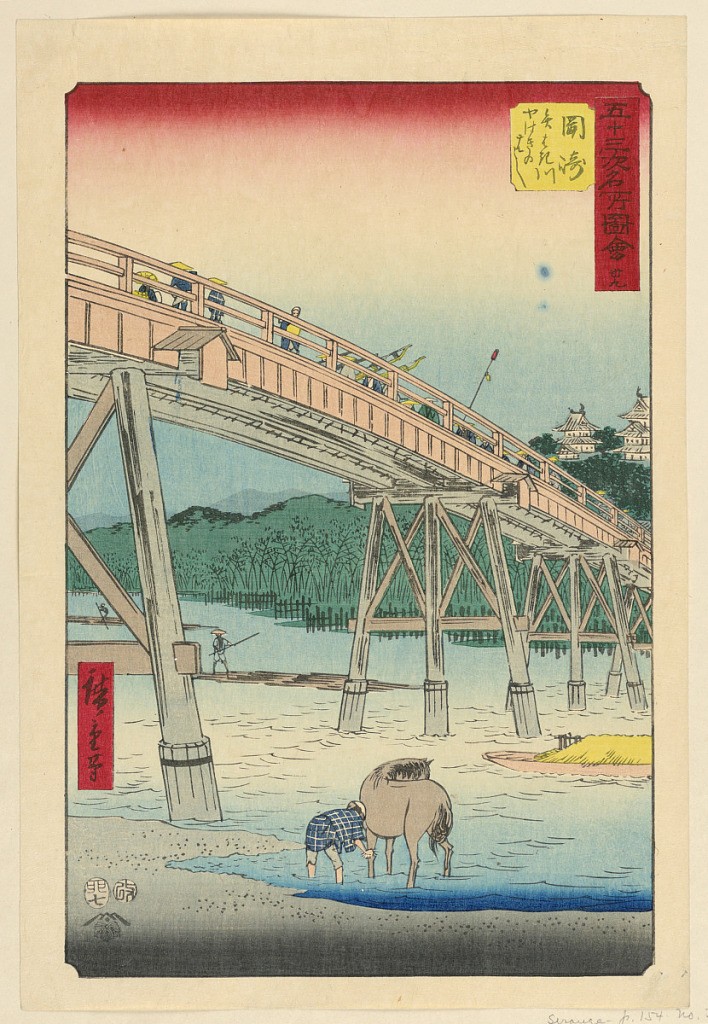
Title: Okazaki from the Series 53 Stations of Tokaido
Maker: Ando Hiroshige, Japanese, 1797–1858
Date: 1797-1858
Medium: Woodblock print in colored ink on paper
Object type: Print
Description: Below the bridge is a man washing his horse. The bustling crowd up top compliments the highway below. During this period traveling by boat and moving cargo was the fastest commute.